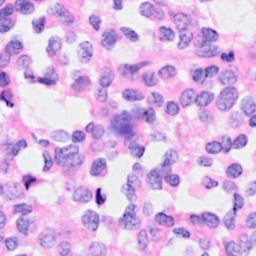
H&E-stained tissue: Breast